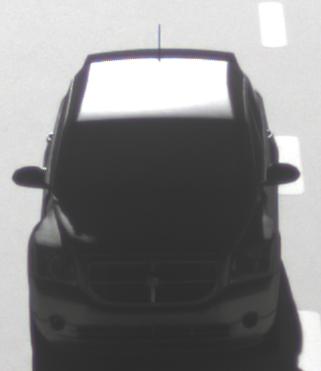
Make: Dodge
Model: Caliber 1.8
Detailed model: Caliber
Model produced from: 2006/06
Model produced until: 2009/03
Doors: 5
Color: gray
Road condition: dry road
Daytime: morning or afternoon
Contrast: high contrast